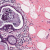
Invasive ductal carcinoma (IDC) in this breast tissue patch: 0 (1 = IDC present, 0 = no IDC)